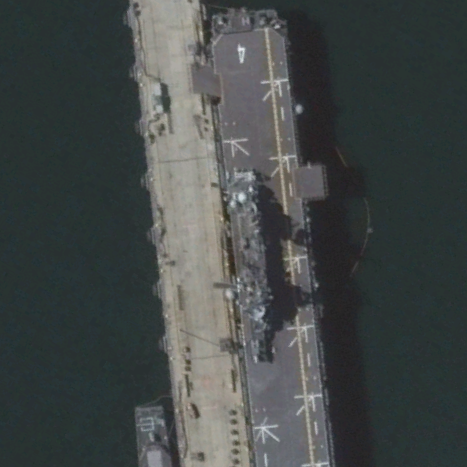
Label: Wasp-class_assault_ship